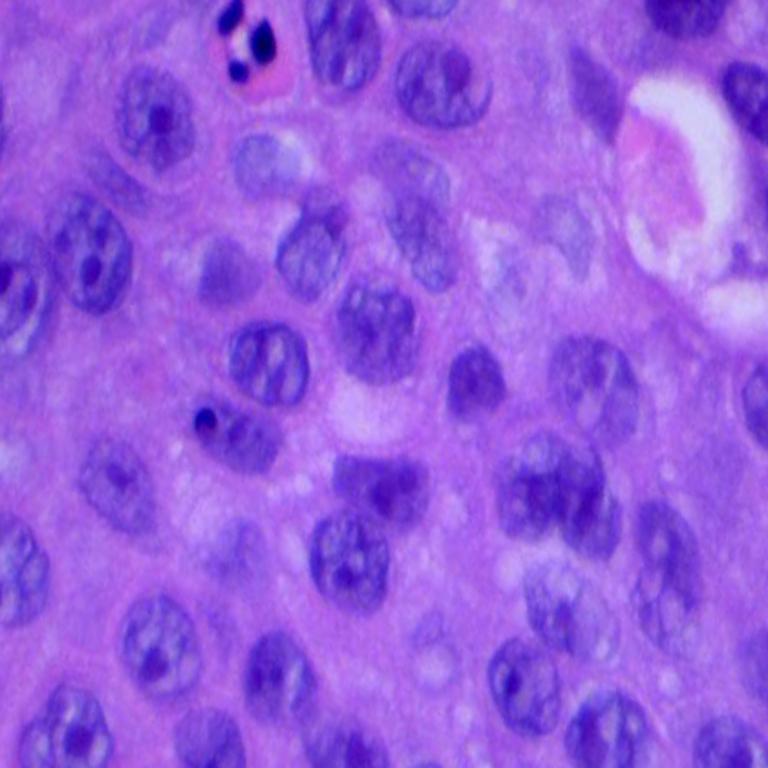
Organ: lung
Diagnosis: squamous carcinomas